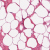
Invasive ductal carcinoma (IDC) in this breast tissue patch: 0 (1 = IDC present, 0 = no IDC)